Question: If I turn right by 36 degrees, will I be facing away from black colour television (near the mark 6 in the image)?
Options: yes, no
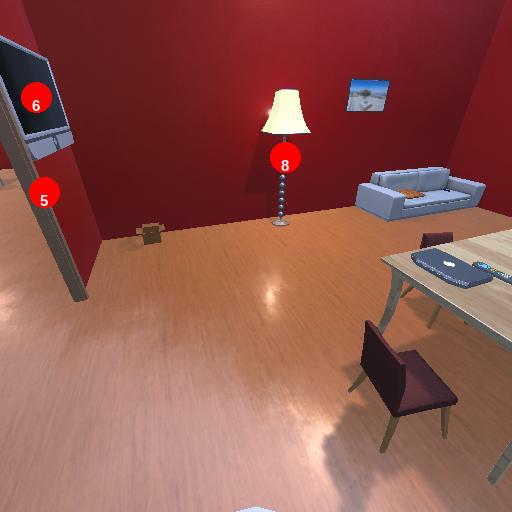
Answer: yes